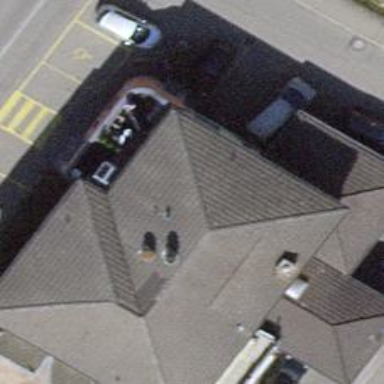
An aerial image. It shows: Restaurant building.